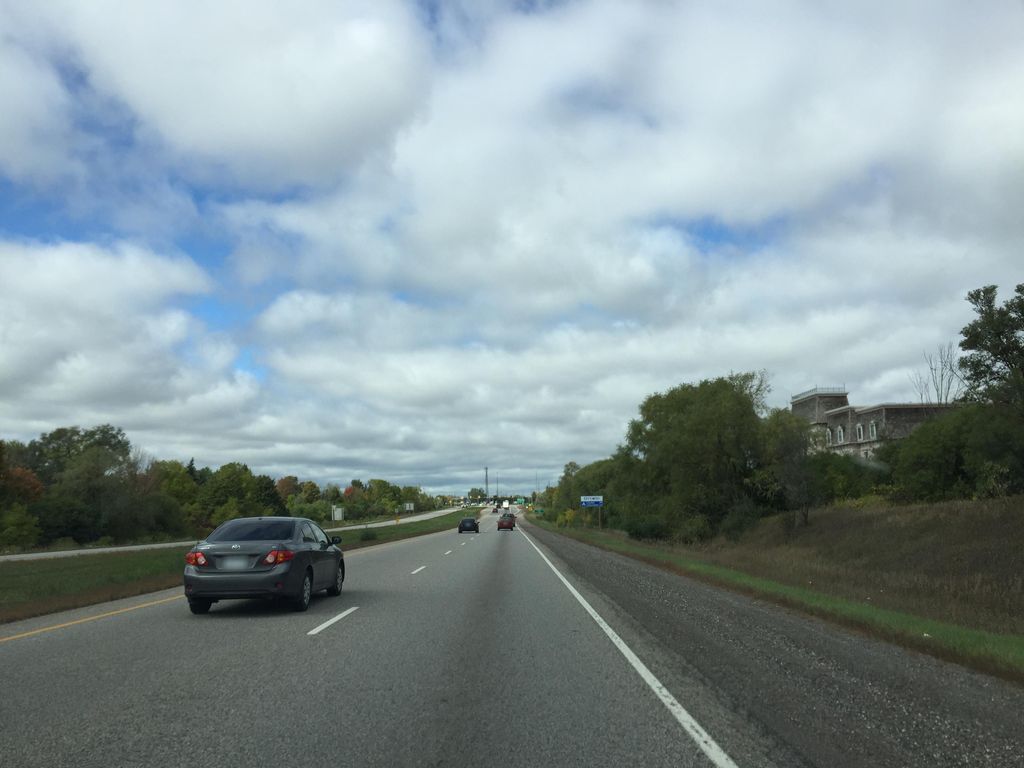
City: kitchener-waterloo